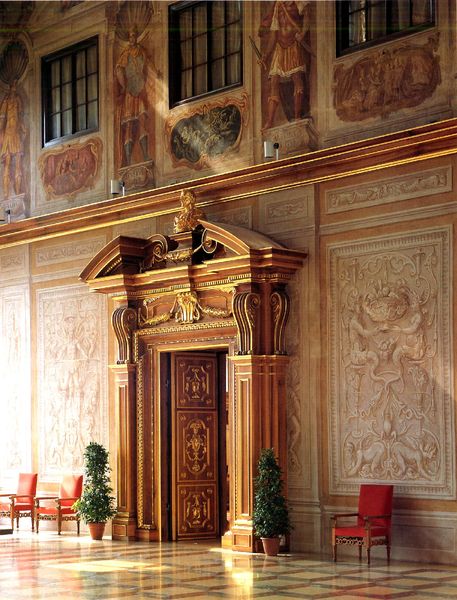
Titel: Augsburg, Rathaus, Goldener Saal
Künstler: Johann Matthias Kager
Standort: Augsburg (EU - D - B)
Schlagwörter: stuhl, stühle, säulen, tür, schloss, barock, gold, relief, fassade, dekoration, salon, wandmalerei, tor, portal, voluten, fresko, prunk, buchsbaum, buchsbuam